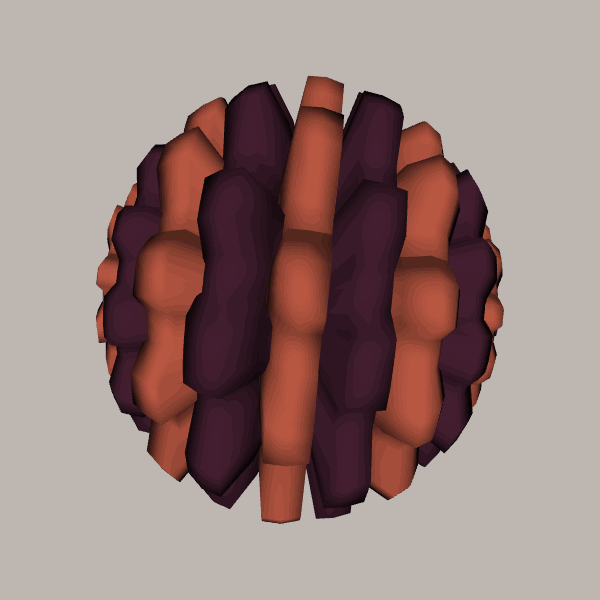
Background: light